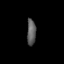
Tissue: prostate
Cell type: Fibroblasts
Senescence score: 0.8149
Nuclear area (px): 225
Mean DAPI intensity: 94.476